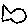
Label: fish